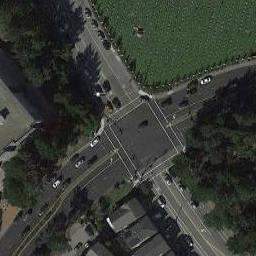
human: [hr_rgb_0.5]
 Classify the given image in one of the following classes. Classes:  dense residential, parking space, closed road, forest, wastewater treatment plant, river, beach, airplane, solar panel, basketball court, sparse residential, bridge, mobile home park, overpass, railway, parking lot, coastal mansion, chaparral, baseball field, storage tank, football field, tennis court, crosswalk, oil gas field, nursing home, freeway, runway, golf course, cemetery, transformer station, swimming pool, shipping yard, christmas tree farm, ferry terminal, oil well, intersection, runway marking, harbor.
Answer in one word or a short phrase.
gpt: intersection